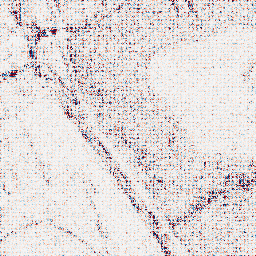
Category: wavelet
Decomposition family: wavelet_dwt
Decomposition parameters: wavelet: db8
level: 1
Upsampling method: sinc_hamming
Upsampling parameters: scale: 8
kernel_size: 8
Upsampling scale: 8